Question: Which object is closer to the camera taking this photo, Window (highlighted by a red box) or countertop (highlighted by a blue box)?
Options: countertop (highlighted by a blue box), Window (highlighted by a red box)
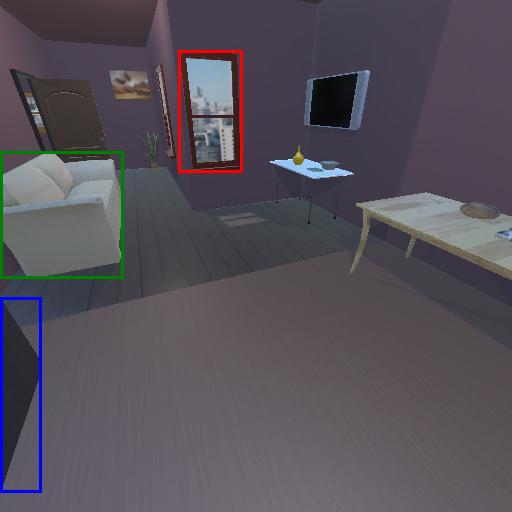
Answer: countertop (highlighted by a blue box)